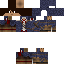
A male human skin with medium skin, wearing brown long hair dressed in a blue suit and brown pants, featuring a closed mouth.